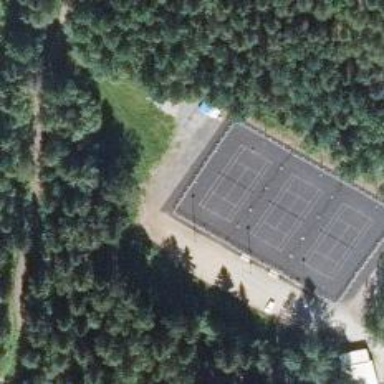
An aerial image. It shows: Tennis court on pitch.